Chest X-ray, AP view. Patient: 27 years old, sex F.
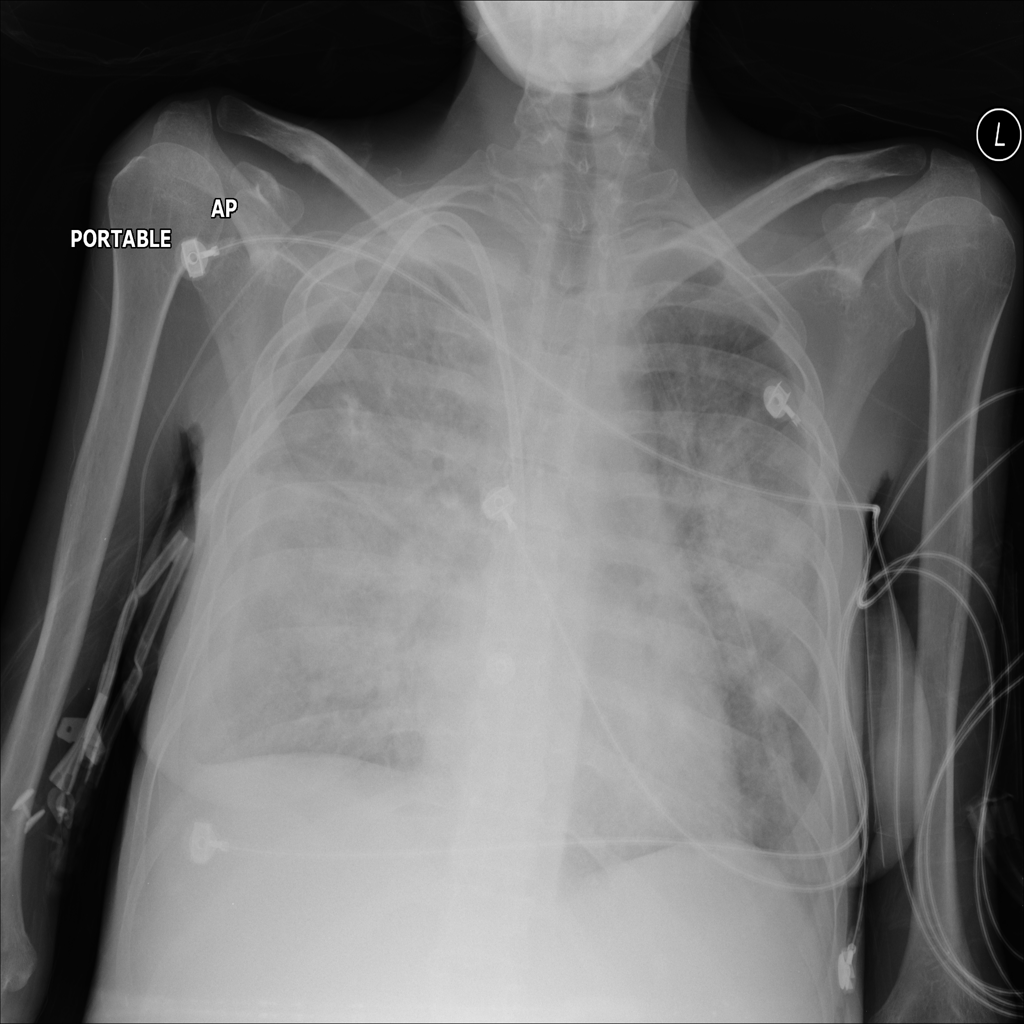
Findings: No Finding